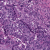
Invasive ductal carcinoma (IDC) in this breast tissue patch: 1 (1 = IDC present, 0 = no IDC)